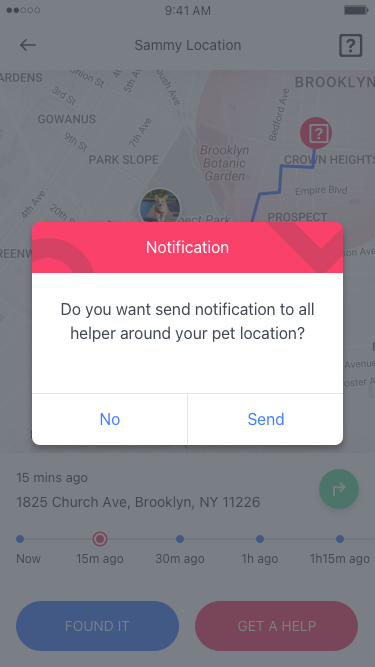
Text in this UI design:
Get a Help!
Do you want send notification to all helper around your pet location?
No, Thanks!